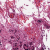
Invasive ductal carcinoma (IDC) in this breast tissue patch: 0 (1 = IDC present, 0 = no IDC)